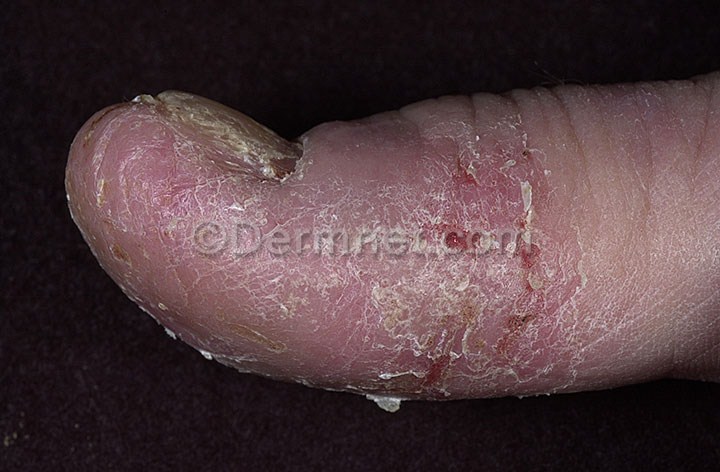
Disease: Eczema Photos